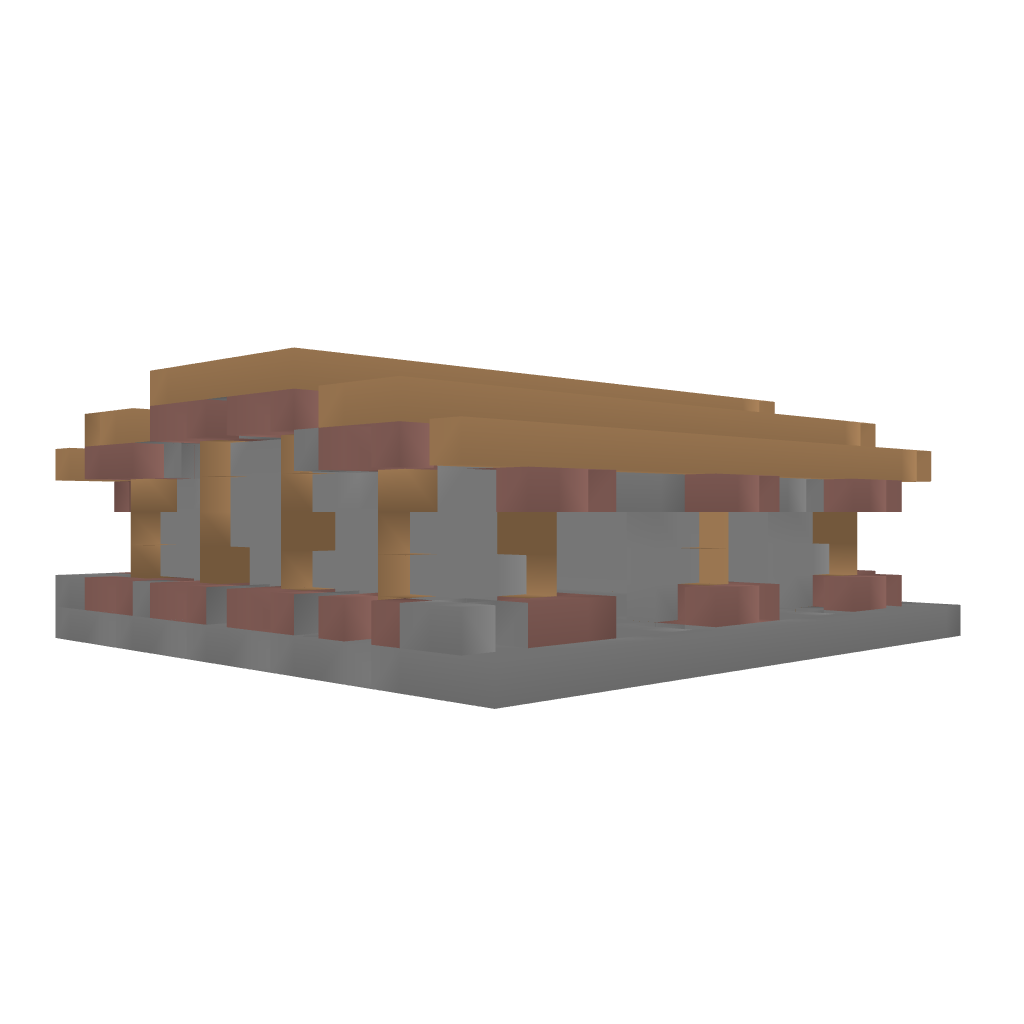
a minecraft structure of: Medieval Warehouse bad low quality